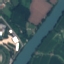
Land use / land cover: River